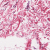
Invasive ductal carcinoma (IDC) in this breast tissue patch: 0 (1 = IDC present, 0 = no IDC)